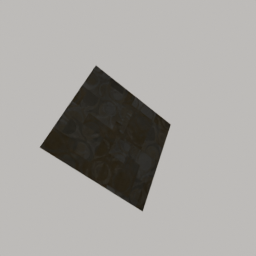
Label: decoration